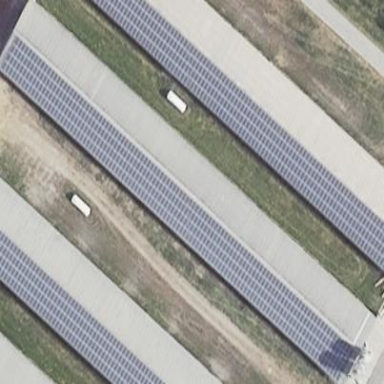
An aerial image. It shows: Building featuring small installation solar photovoltaic panel for electricity generation.